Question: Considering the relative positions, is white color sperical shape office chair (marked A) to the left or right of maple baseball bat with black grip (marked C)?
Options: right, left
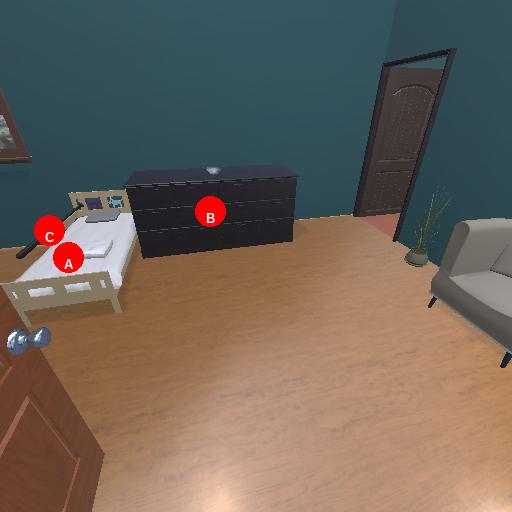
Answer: right